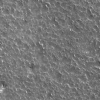
Atmospheric dust classification: not_dusty